Interaction volume radius: 5 \u00c5
Interaction volume height: 15 \u00c5
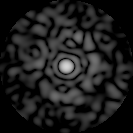
Disorder parameter: 0.8569